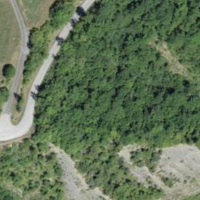
EUNIS habitat code: 23
Species observed at this site:
Orchis militaris
Melitaea didyma
Phyteuma orbiculare